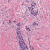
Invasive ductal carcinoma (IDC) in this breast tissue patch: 1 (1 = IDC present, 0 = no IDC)